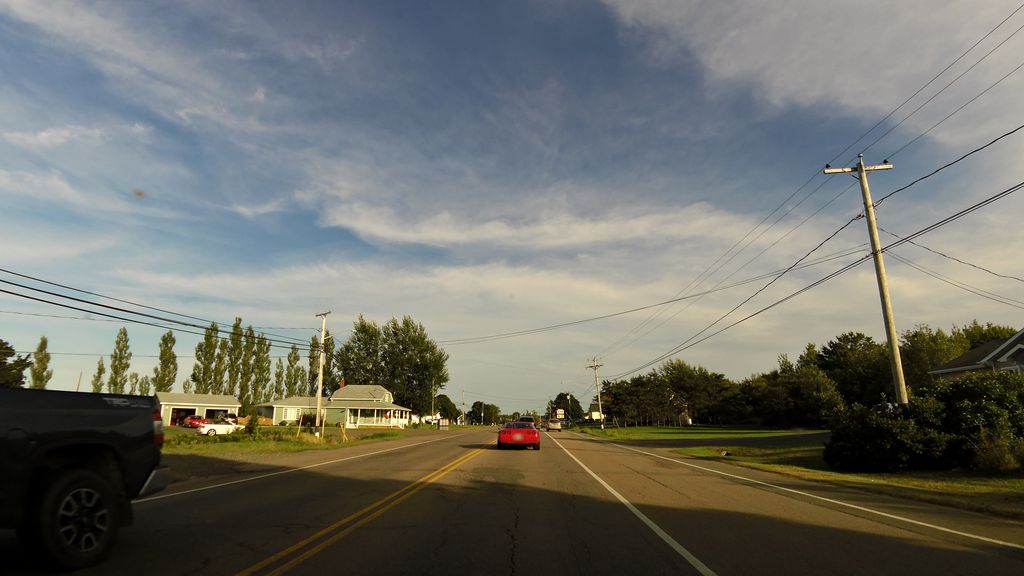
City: charlottetown